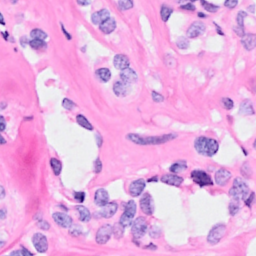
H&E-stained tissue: Breast